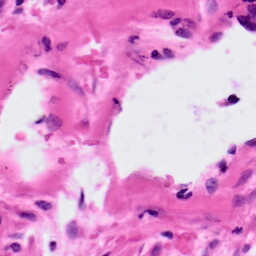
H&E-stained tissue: Ovarian